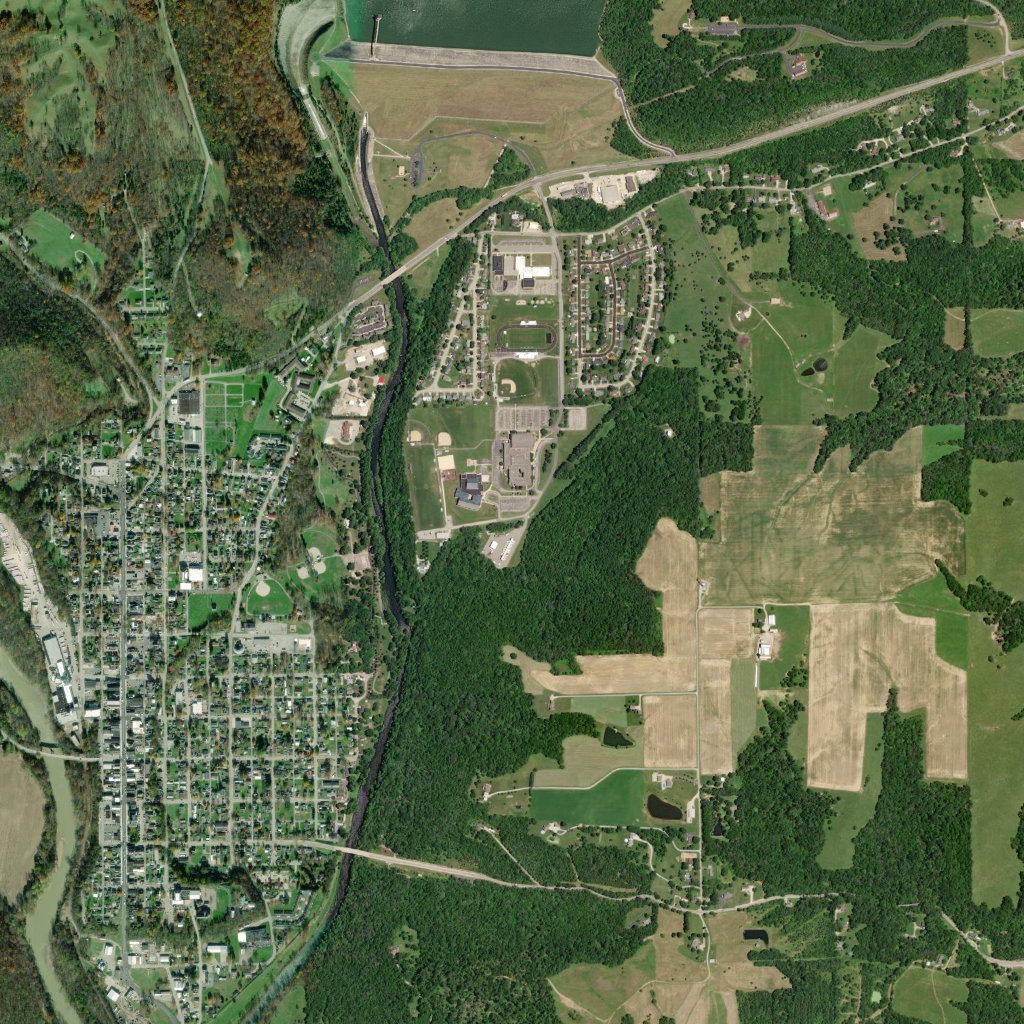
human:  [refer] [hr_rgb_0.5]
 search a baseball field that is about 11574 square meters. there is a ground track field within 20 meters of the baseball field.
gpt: <box>[[48, 34, 52, 38, 0]]</box>

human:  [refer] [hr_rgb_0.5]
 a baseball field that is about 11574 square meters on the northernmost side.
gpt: <box>[[48, 34, 52, 38, 0]]</box>

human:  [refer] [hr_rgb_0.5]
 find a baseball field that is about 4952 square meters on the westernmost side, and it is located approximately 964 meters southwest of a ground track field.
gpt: <box>[[24, 56, 27, 60, 0]]</box>